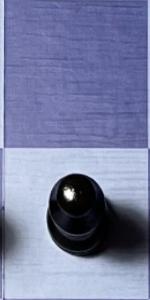
Label: Bishop_Black